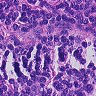
Metastatic tissue present: no